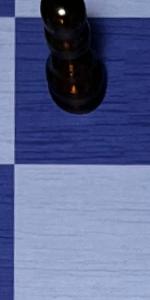
Label: Empty